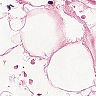
Metastatic tissue present: no